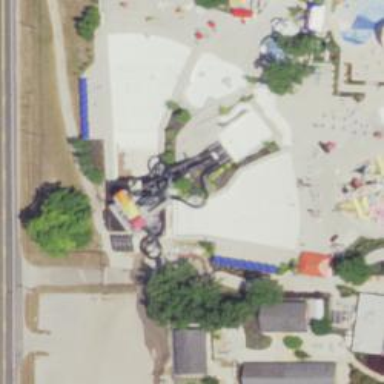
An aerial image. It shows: Water slide attraction.